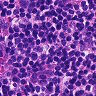
Metastatic tissue present: no